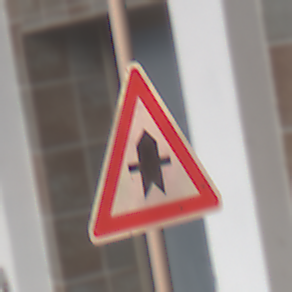
Verkehrszeichen: Vorfahrt
Umgebung: Roofed, Urban
Tageszeit: MorningAfternoon
Wetter: PartlyCloudy
Licht: Natural
Jahreszeit: NotSpecified
Kontrast: MediumContrast